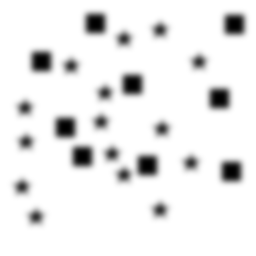
Squares: 9
Triangles: 0
Stars: 15
Total shapes: 24